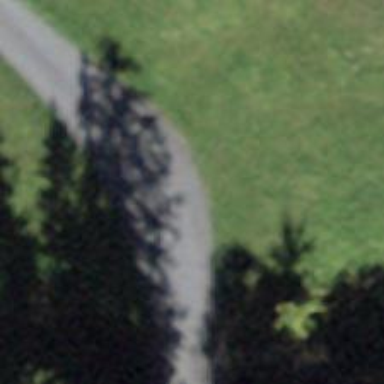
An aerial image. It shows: Unclassified road.